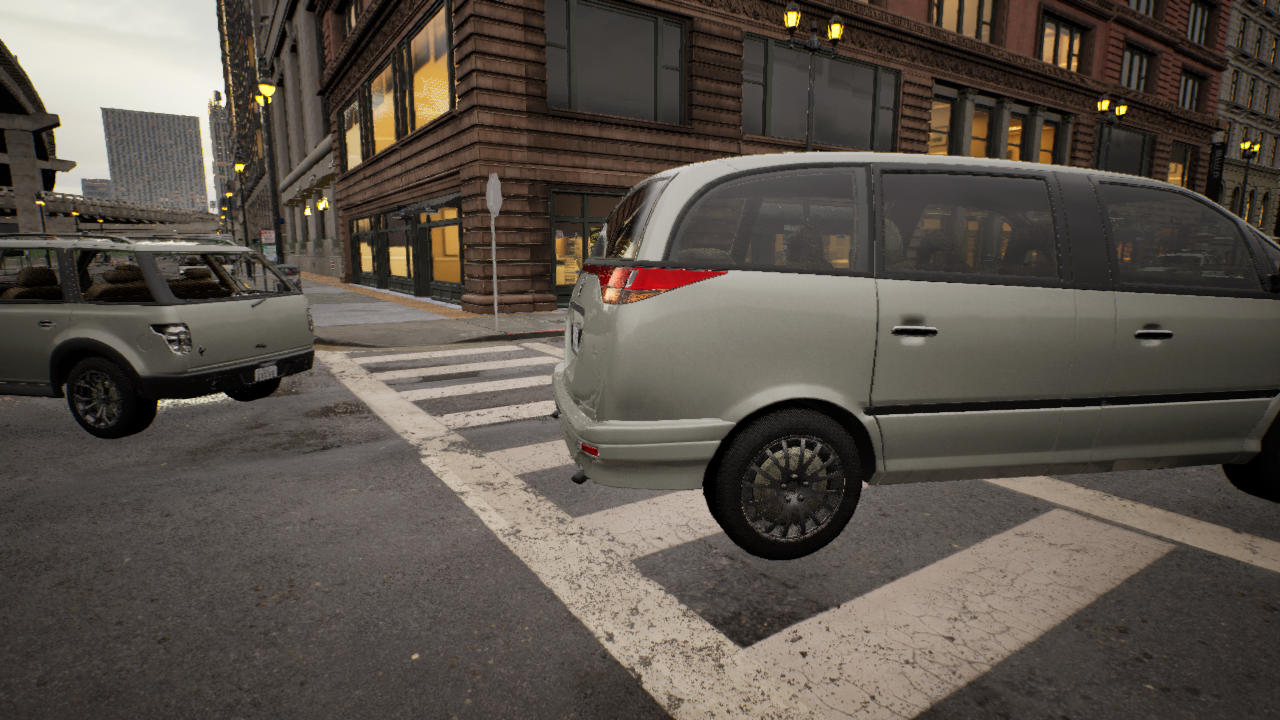
Venue: intersection
Lighting: golden hour
Vehicle rig: minivan